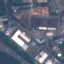
Land use / land cover: Industrial